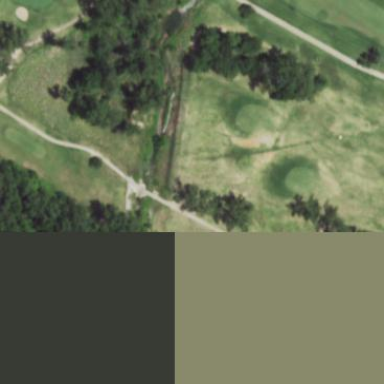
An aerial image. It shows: Area of rough grass used for golf.